Question: Whenever a long-running process in Eclipse (such as cleaning + rebuilding a large project), I see new processes such as "Updating git status for repository foo" pop up, waiting for my long-running process to finish.
Example:

I would like to turn off these updates, since I use a different app for managing my git repositories. I would also like to know how to change the frequency of these updates, if they are indeed being run at regular intervals.
I tried searching "git" in the Preferences, but didn't find any obvious culprits. I unchecked three options that looked like they be related, but the updates still occur. The options I unchecked are:
- - -
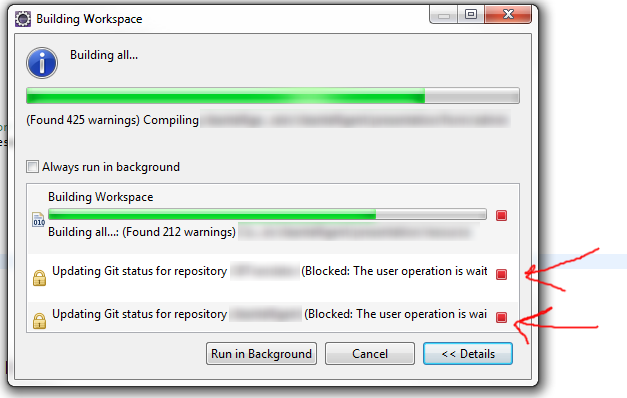
Answer: Try right clicking your project, and choose team > disconnect